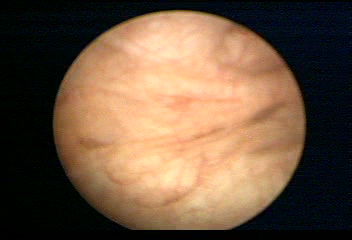
Modality: WLC
Class: Normal mucosa
Bladder cancer association: No